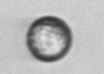
Label: Dinophyceae